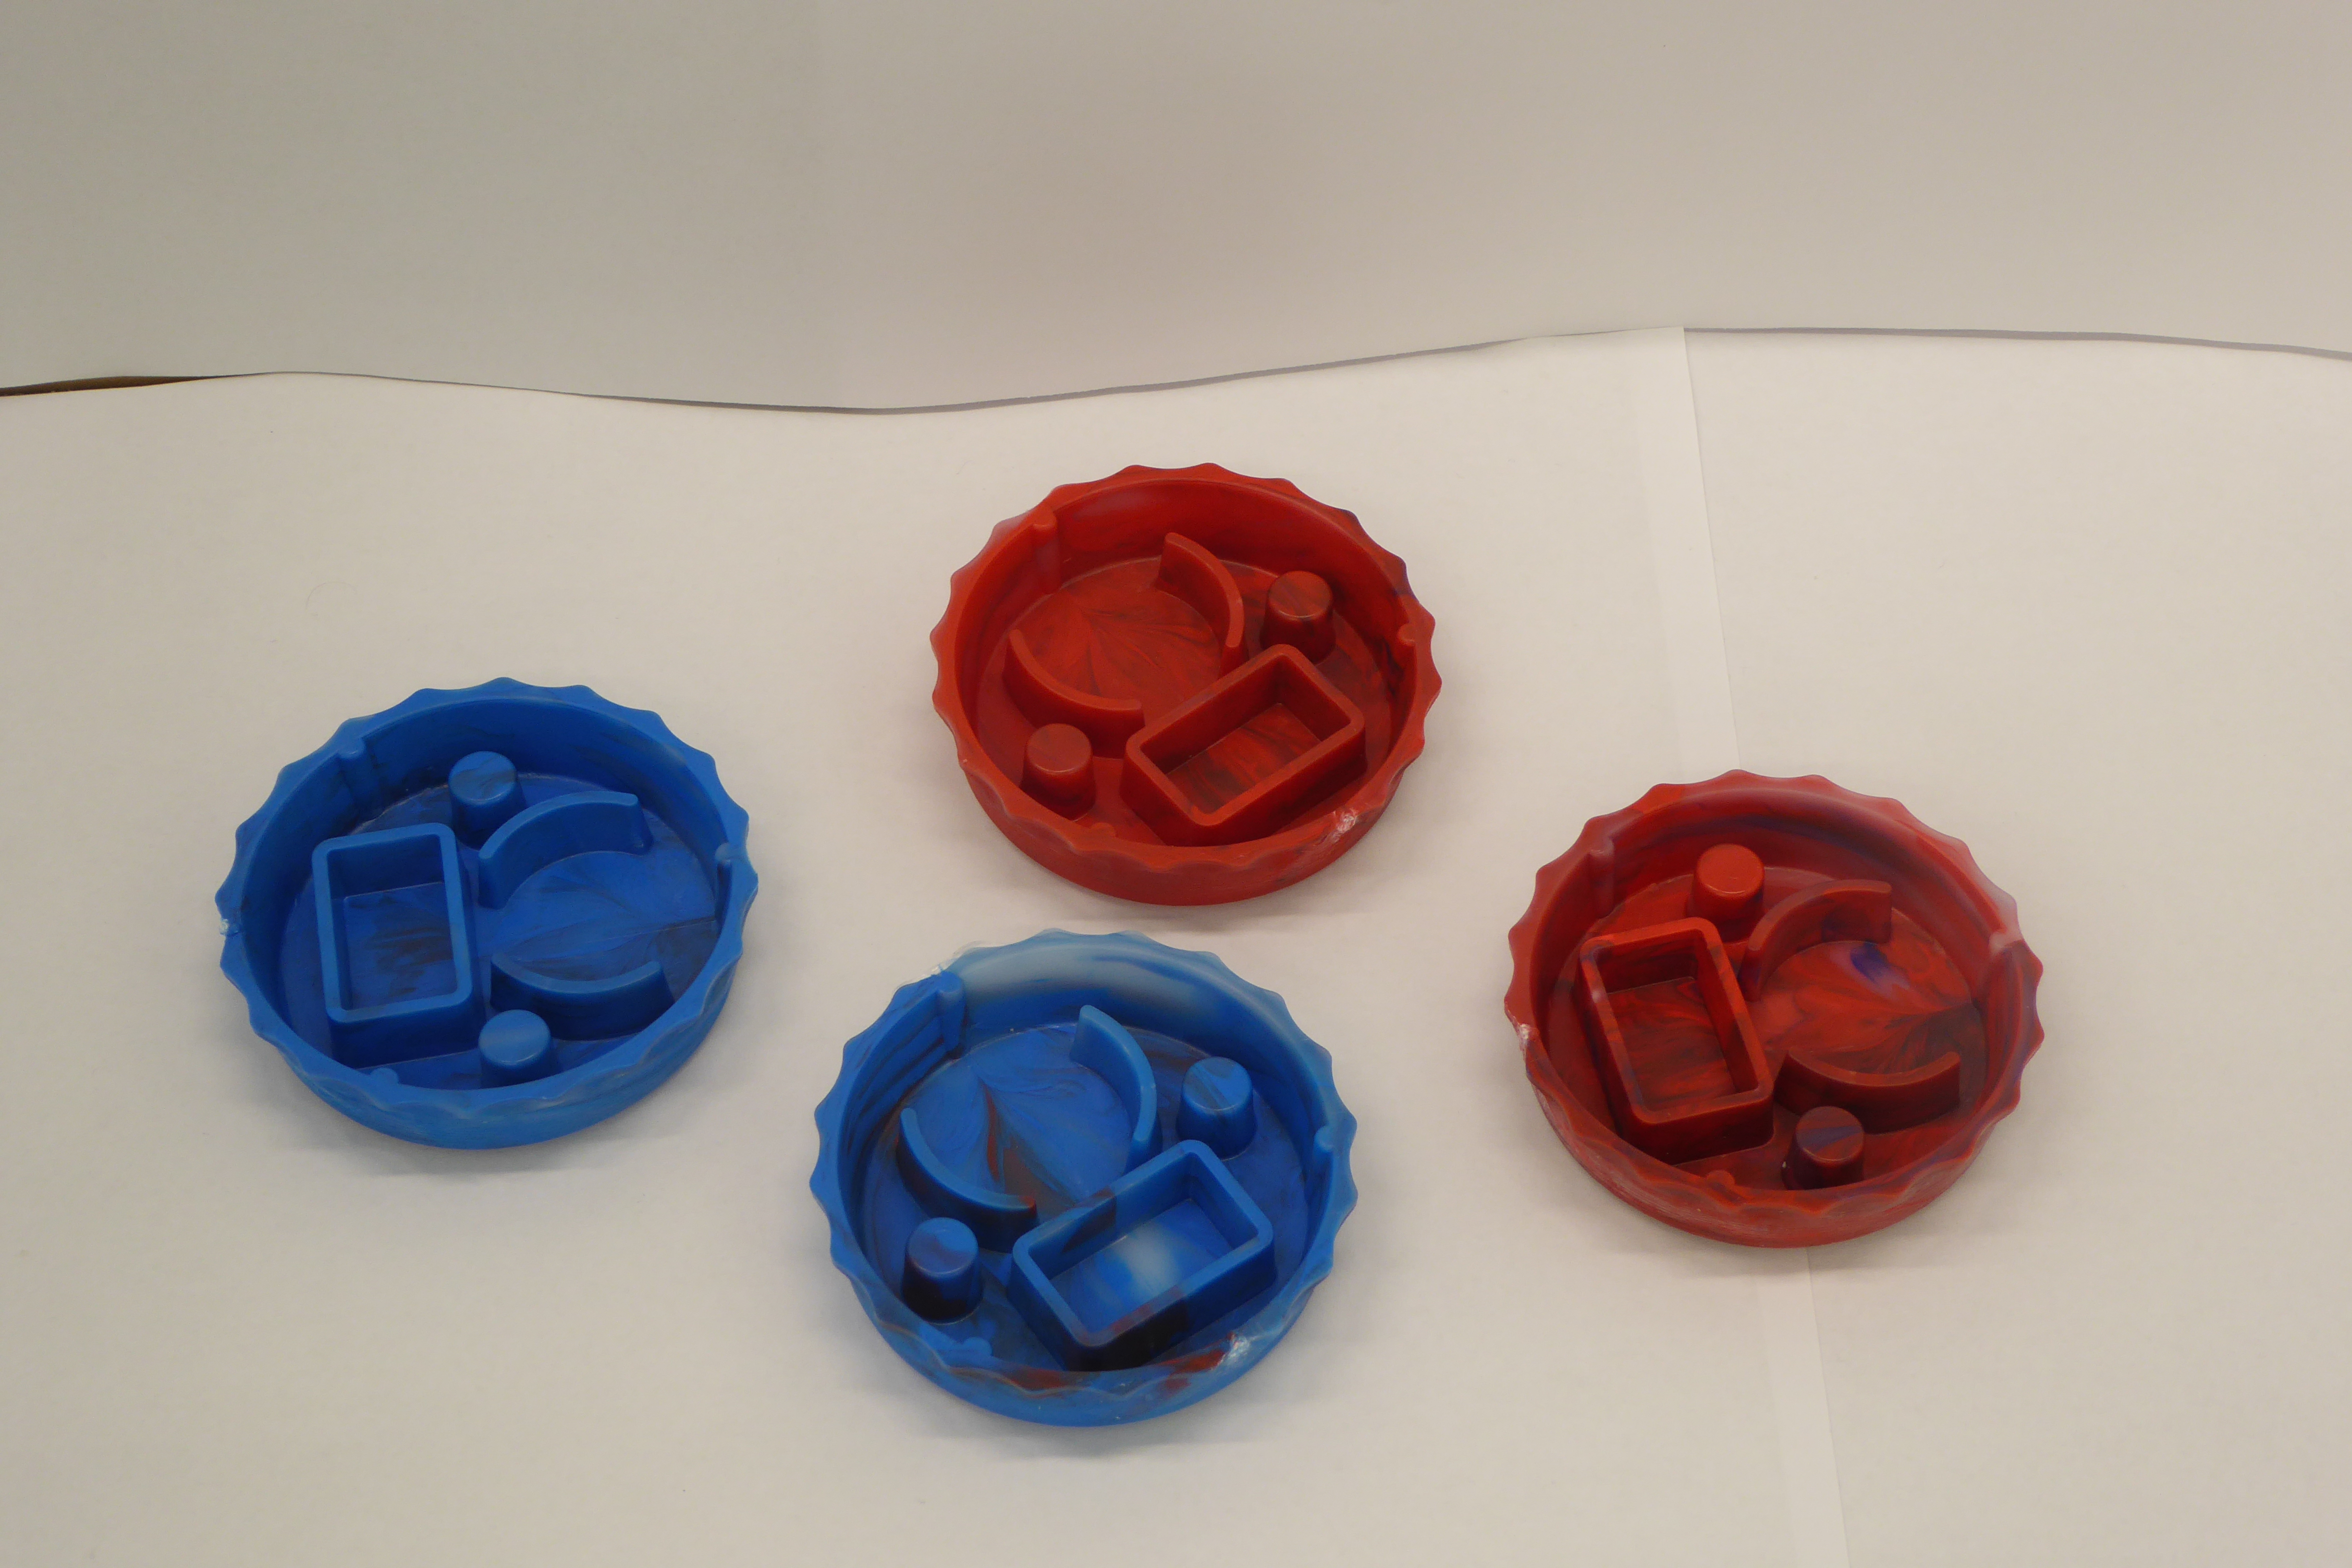
Label: Bottle Opener - Cover